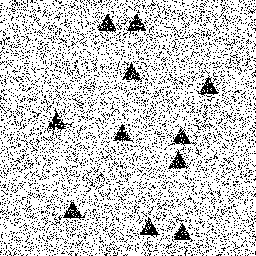
Squares: 0
Triangles: 11
Stars: 0
Total shapes: 11